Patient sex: M
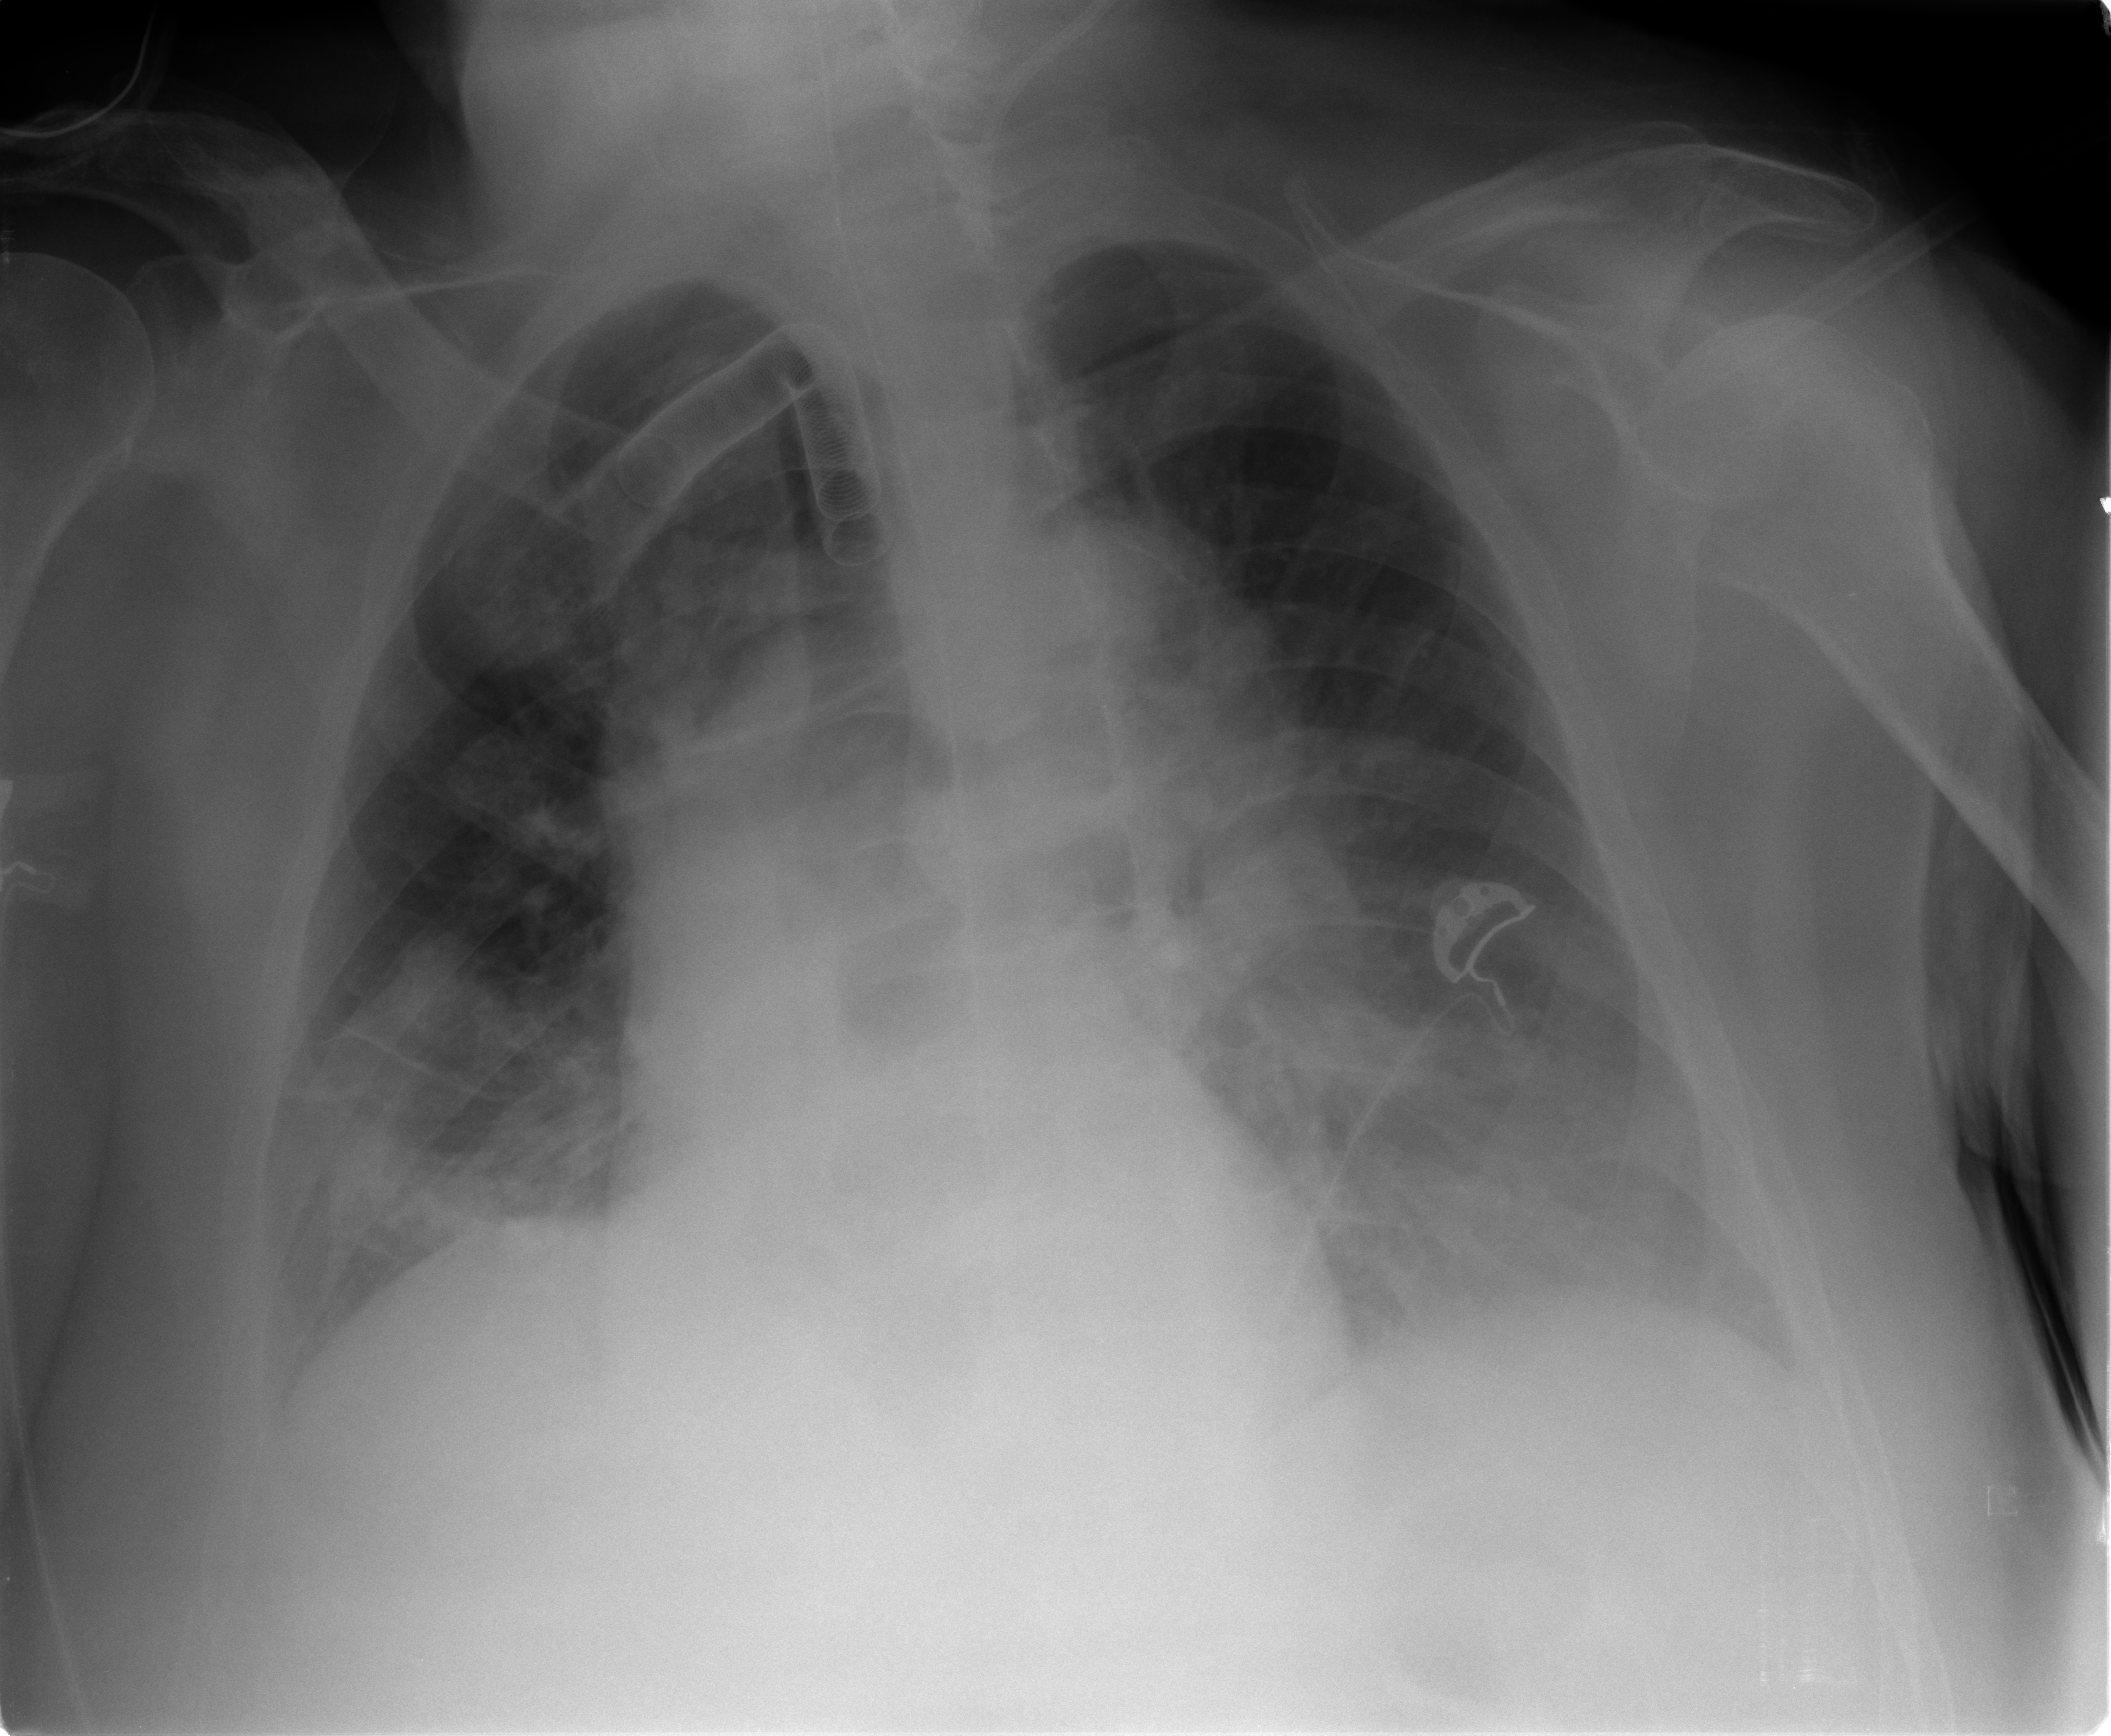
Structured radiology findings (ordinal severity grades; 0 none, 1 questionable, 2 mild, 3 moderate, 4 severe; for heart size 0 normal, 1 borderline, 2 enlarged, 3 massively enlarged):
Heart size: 0
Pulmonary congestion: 2
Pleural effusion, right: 2
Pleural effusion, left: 3
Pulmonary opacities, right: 2
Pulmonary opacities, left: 2
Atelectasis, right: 2
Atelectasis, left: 3